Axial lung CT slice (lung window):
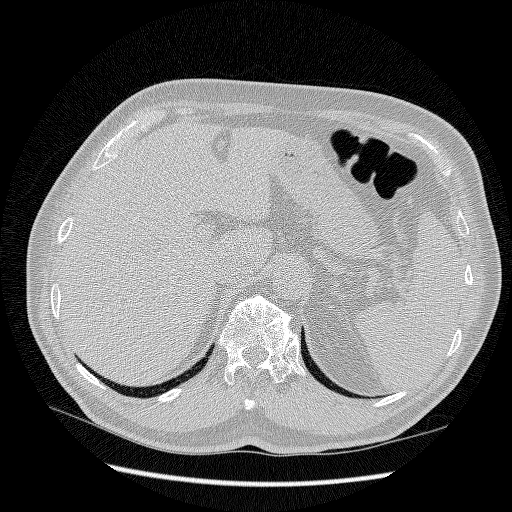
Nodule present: no